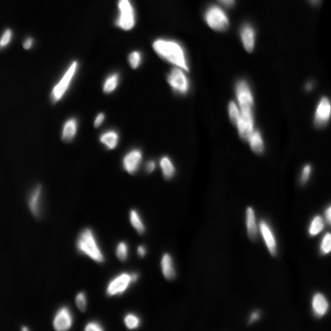
Tissue sample: ovarian
Magnification: 10.0x
Cell type: Endothelial cells
Senescence state: normal